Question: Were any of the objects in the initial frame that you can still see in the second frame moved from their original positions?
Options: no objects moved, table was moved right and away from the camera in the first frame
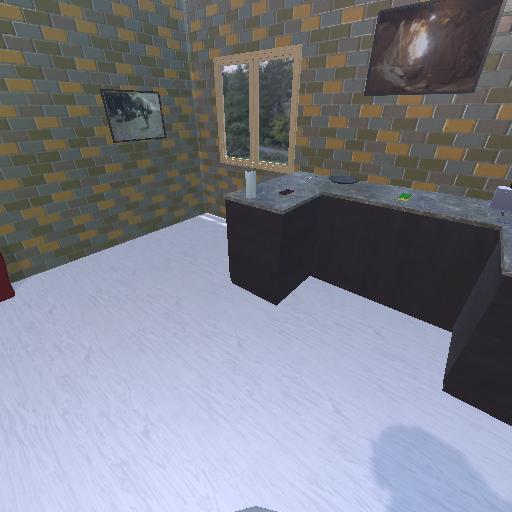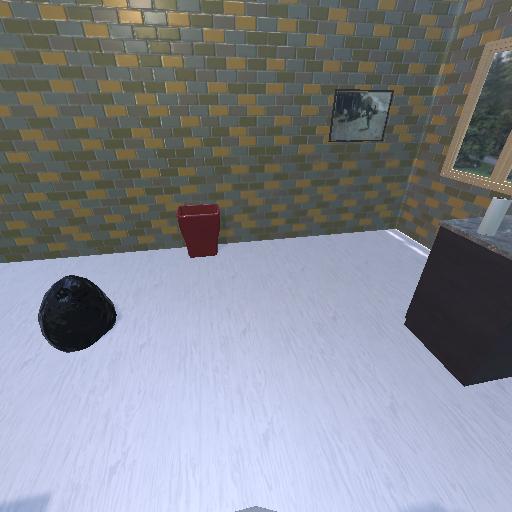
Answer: no objects moved